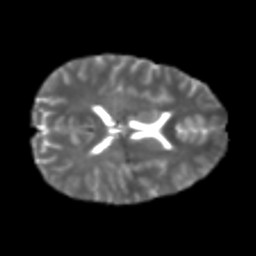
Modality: T2w
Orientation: axial
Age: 19
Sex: male
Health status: healthy
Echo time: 0.074 s